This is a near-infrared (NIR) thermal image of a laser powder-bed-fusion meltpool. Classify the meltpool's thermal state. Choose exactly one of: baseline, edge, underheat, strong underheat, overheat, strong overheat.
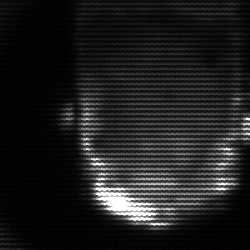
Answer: baseline